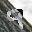
Label: 9